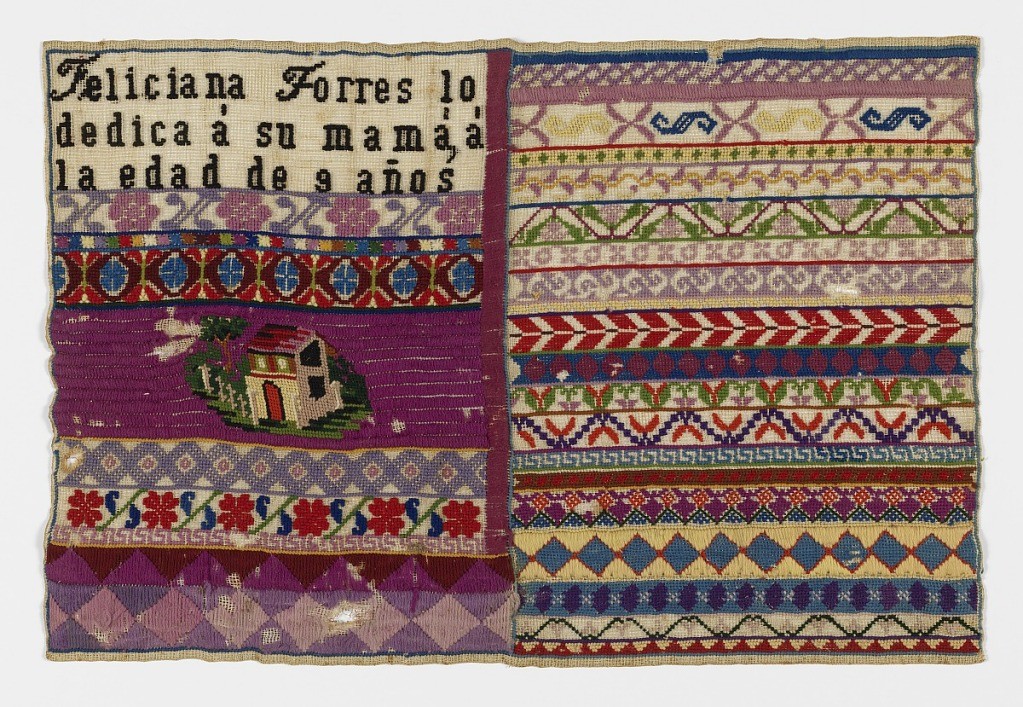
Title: Sampler
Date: late 19th century
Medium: cotton, wool Technique: counted stitch embroidery on plain weave cotton
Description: Rectangular sampler divided into two sections:  left, an inscription "Feliciana Torres lo dedica a su mama, a la edad de 9 años," and a wide band with a house.  On the right, narrow floral on geometric bands.